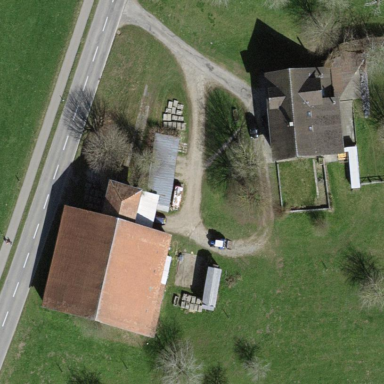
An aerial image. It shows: Farmyard area.